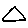
Label: triangle